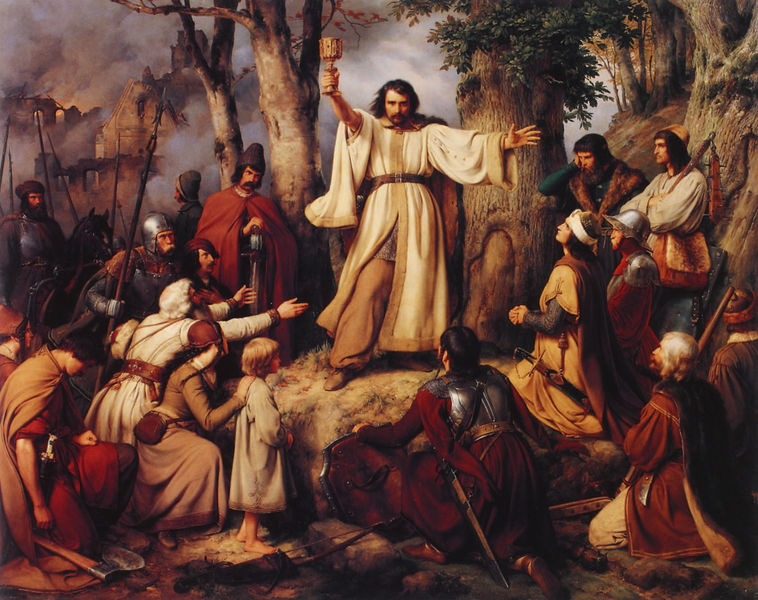
Titel: Die Hussitenpredigt
Künstler: Carl Friedrich Lessing
Institution: Düsseldorf, Kunstmuseum
Schlagwörter: baum, berg, gemälde, hand, kampf, mann, wolken, frauen, stadt, frau, geste, kleid, gürtel, versammlung, natur, rauch, gewand, gold, kelch, mantel, kind, musik, publikum, wald, bauern, kinder, bogen, zuschauer, rede, nebel, figuren, sturm, lanze, soldaten, wein, schild, burg, schwert, waffen, knien, quer, helm, beten, ritter, rüstung, prediger, harnisch, sänger, christus, jesus, jesus christus, kniend, predigt, lanzen, eiche, jünger, beil, zuhörer, keule, köcher, baumstumpf, erlöser, gral, messias, gottessohn, sohn gottes, christkind, flammend, bergpredigt, er, h, 1850, nkien, christkönig, heilland, erretter, jesus von nazaret, ritter bauern